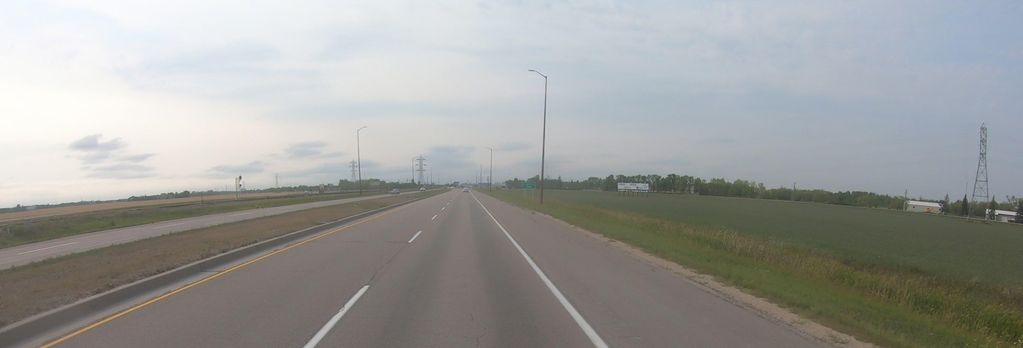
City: winnipeg